Field crop: maize
Growth stage: 1
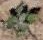
Species: chenopodium